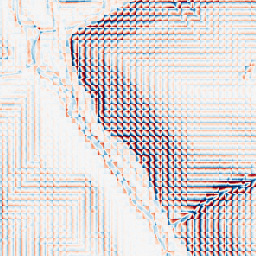
Category: wavelet
Decomposition family: wavelet_biorthogonal
Decomposition parameters: wavelet: bior1.3
level: 3
Upsampling method: bicubic
Upsampling parameters: scale: 8
Upsampling scale: 8